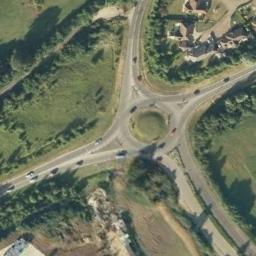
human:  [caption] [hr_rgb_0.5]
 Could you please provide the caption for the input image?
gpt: There are several vehicles on the road at the roundabout of four roads, Many buildings and some trees and a large lawn around the roundabout .

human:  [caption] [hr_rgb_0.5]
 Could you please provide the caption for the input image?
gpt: The roundabout with four exits and entrances is in the lawn with some trees  .

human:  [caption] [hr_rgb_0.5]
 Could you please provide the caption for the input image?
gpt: The roundabout is on the grass next to trees .

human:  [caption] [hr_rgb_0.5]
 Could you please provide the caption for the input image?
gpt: There are many trees around the roundabout .

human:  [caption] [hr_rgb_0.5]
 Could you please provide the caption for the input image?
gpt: There are green trees and meadows around the roundabout .